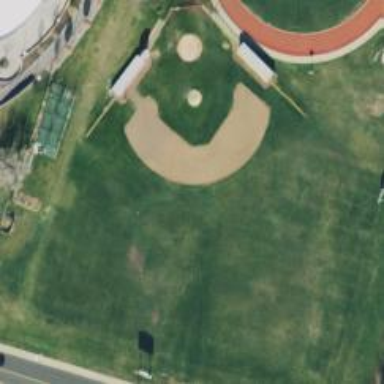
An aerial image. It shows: Baseball pitch for leisure land.